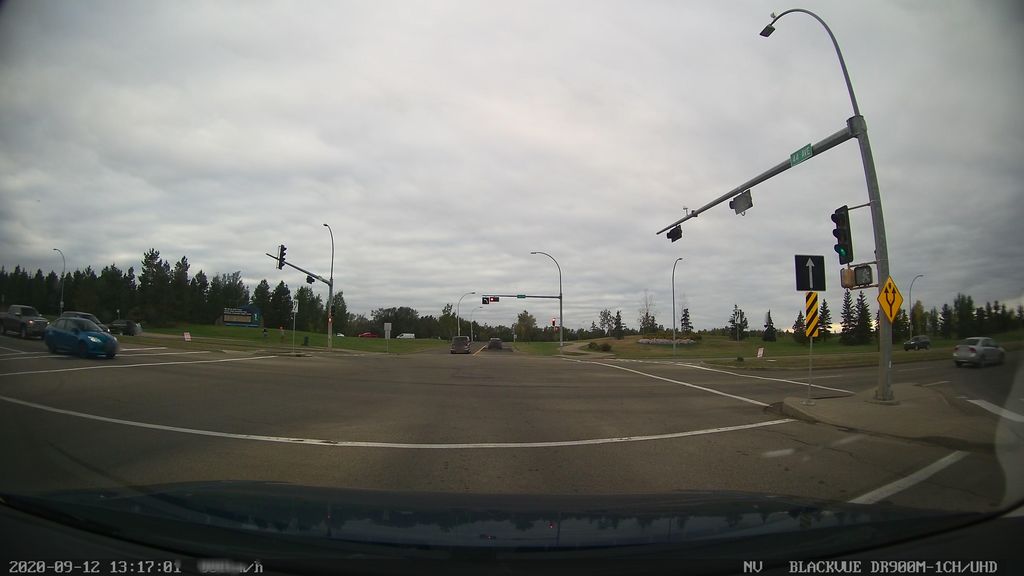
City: edmonton